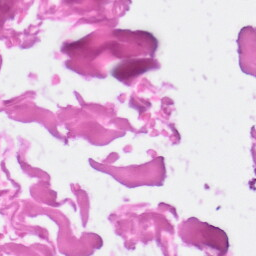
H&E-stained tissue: Skin